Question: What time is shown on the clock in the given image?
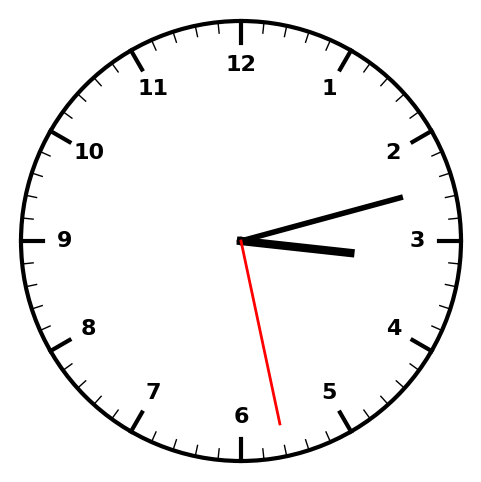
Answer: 03:12:28